Field crop: tomato
Growth stage: 2
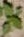
Species: solanum